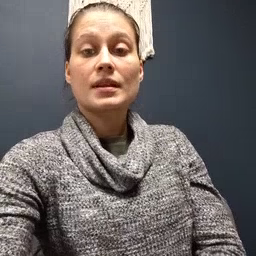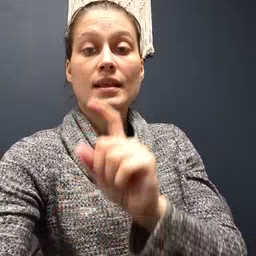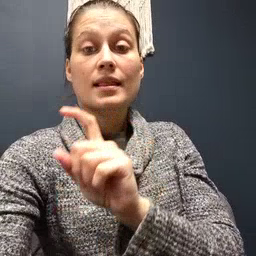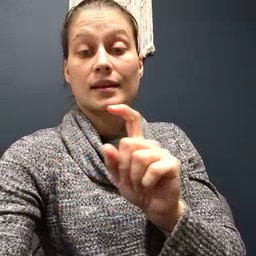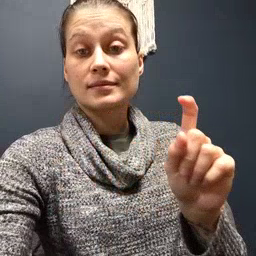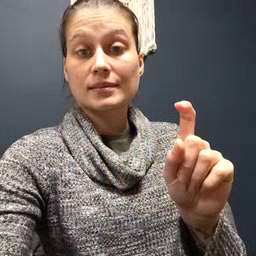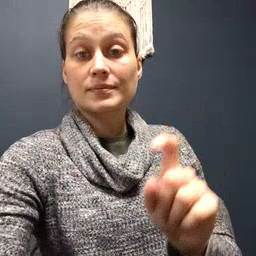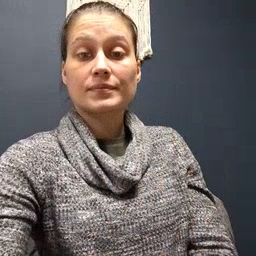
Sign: closet